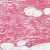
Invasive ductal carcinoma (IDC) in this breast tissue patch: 0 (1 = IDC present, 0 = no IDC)